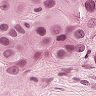
Metastatic tissue present: yes